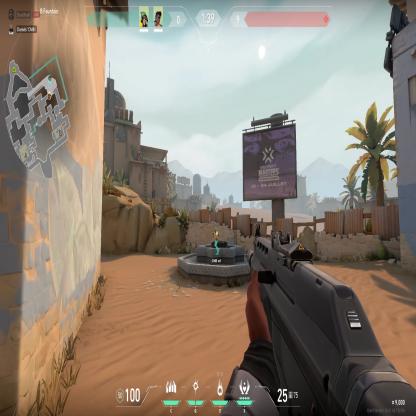
Label: teammate